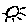
Label: sun